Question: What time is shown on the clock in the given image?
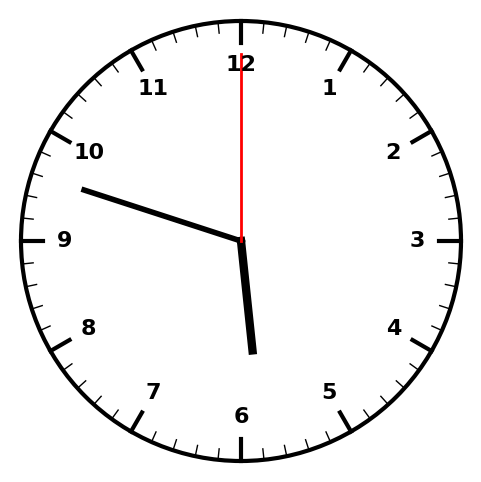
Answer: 05:48:00